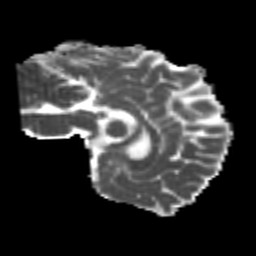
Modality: MD
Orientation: sagittal
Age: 24
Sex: female
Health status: healthy
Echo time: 0.074 s